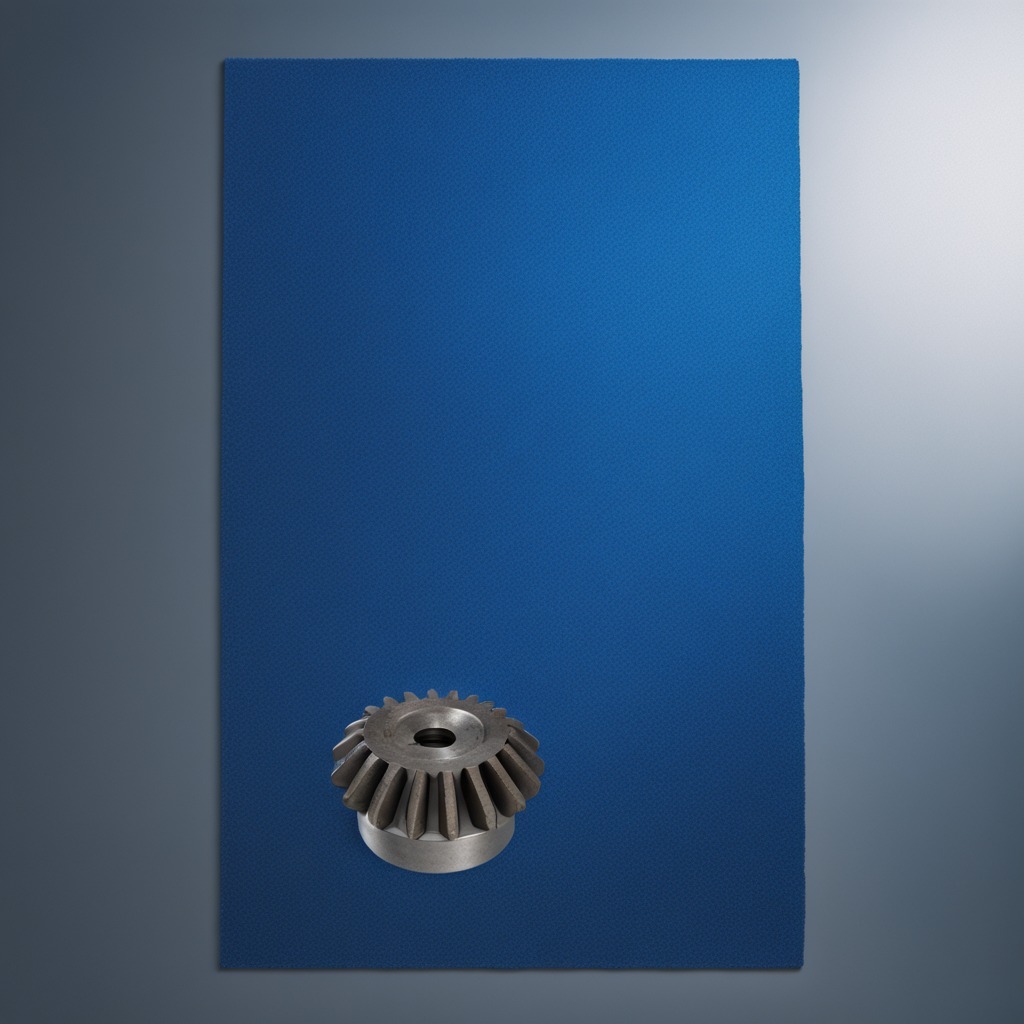
A steel gear with teeth is lying on the granite tabletop.